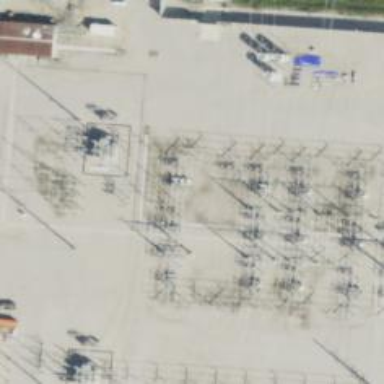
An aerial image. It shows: Switch for power supply.